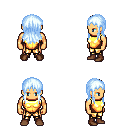
a pixel art fantasy rpg character, male body template, human, tanned skin, gold chest armor, gold greaves, white cyan unkempt hairstyle, brown shoes, four views (front, back, left, right), 2x2 character sprite sheet, small pixel art, hard edges, no anti-aliasing